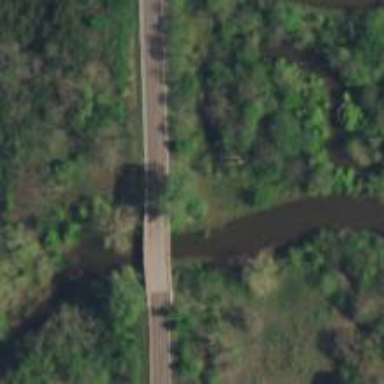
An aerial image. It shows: Unclassified road with beam bridge.